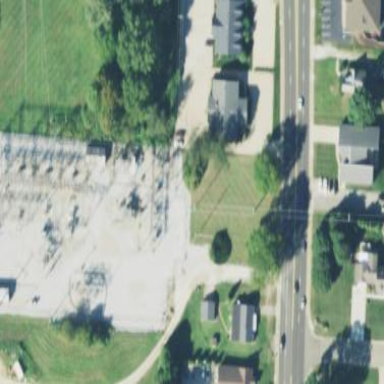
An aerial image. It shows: Fenced power substation at the transmission level.